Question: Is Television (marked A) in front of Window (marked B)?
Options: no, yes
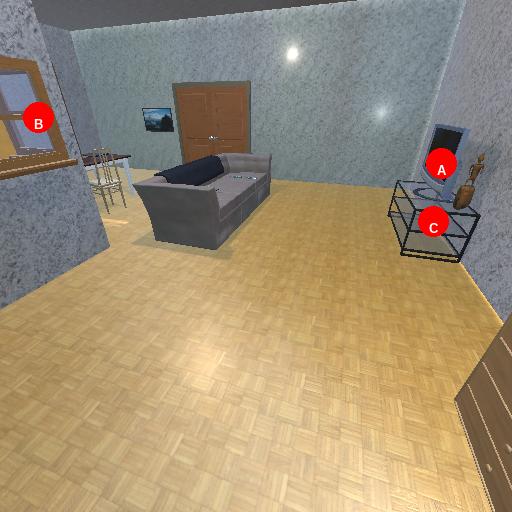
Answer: no